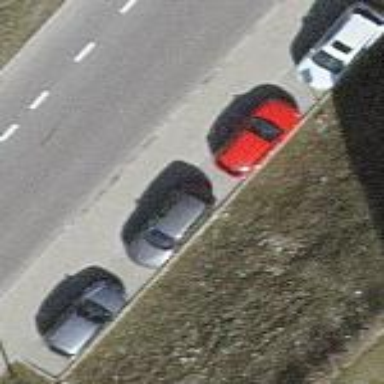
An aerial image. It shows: Street-side parallel parking area.